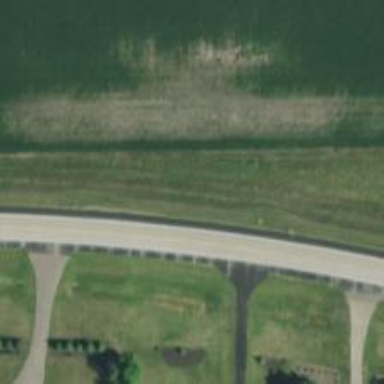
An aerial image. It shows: Asphalt road classified as trunk highway.